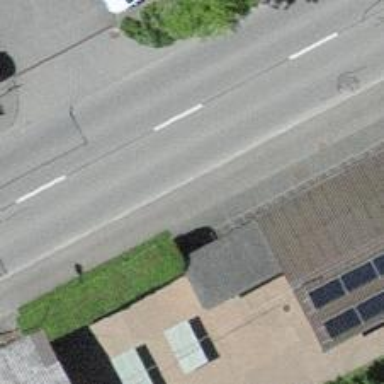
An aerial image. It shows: Bus stop with platform for public transport.